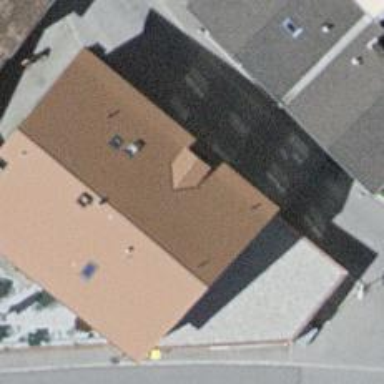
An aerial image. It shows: Restaurant.